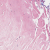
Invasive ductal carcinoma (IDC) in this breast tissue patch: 0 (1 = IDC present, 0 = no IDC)